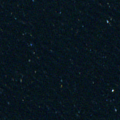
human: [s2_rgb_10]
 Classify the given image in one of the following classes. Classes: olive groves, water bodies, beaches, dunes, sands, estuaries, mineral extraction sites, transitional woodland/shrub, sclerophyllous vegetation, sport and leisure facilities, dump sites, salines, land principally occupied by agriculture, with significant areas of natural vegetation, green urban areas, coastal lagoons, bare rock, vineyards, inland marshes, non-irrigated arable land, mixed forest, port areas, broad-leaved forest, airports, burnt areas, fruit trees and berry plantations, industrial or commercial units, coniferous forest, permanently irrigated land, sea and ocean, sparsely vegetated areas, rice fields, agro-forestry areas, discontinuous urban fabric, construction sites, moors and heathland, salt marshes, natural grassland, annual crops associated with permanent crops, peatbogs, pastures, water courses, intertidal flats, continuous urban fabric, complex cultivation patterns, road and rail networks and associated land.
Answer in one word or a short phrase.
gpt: sea and ocean